Aerial crown-view tile of a tropical tree (Barro Colorado Island, Panama), acquired 20250124:
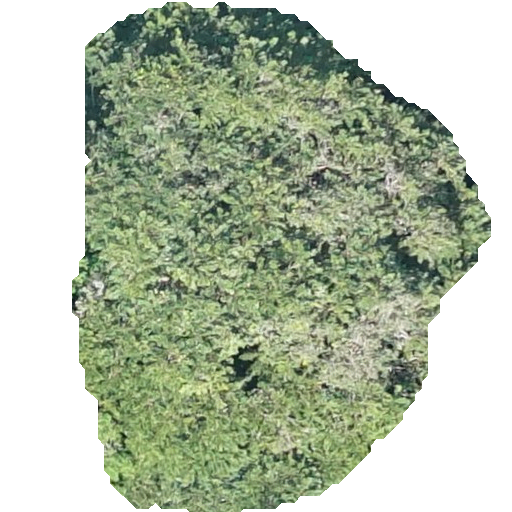
Species: Jacaranda copaia
GBIF accepted scientific name: Jacaranda copaia
Crown area: 238.045 m²